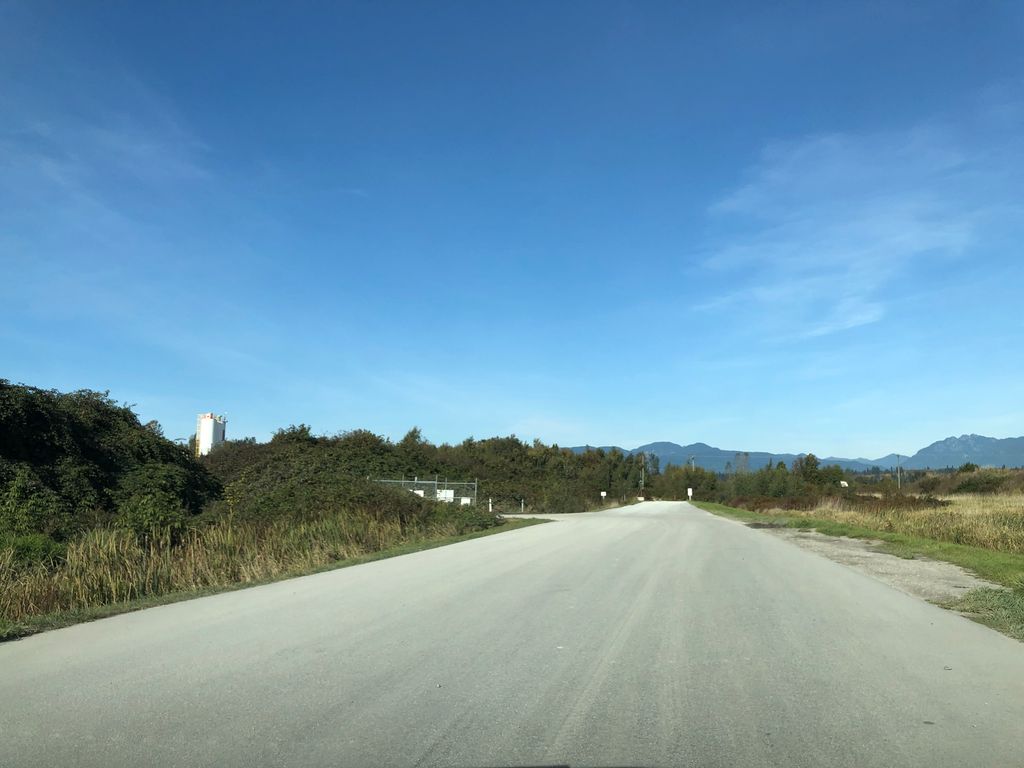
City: vancouver